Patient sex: M
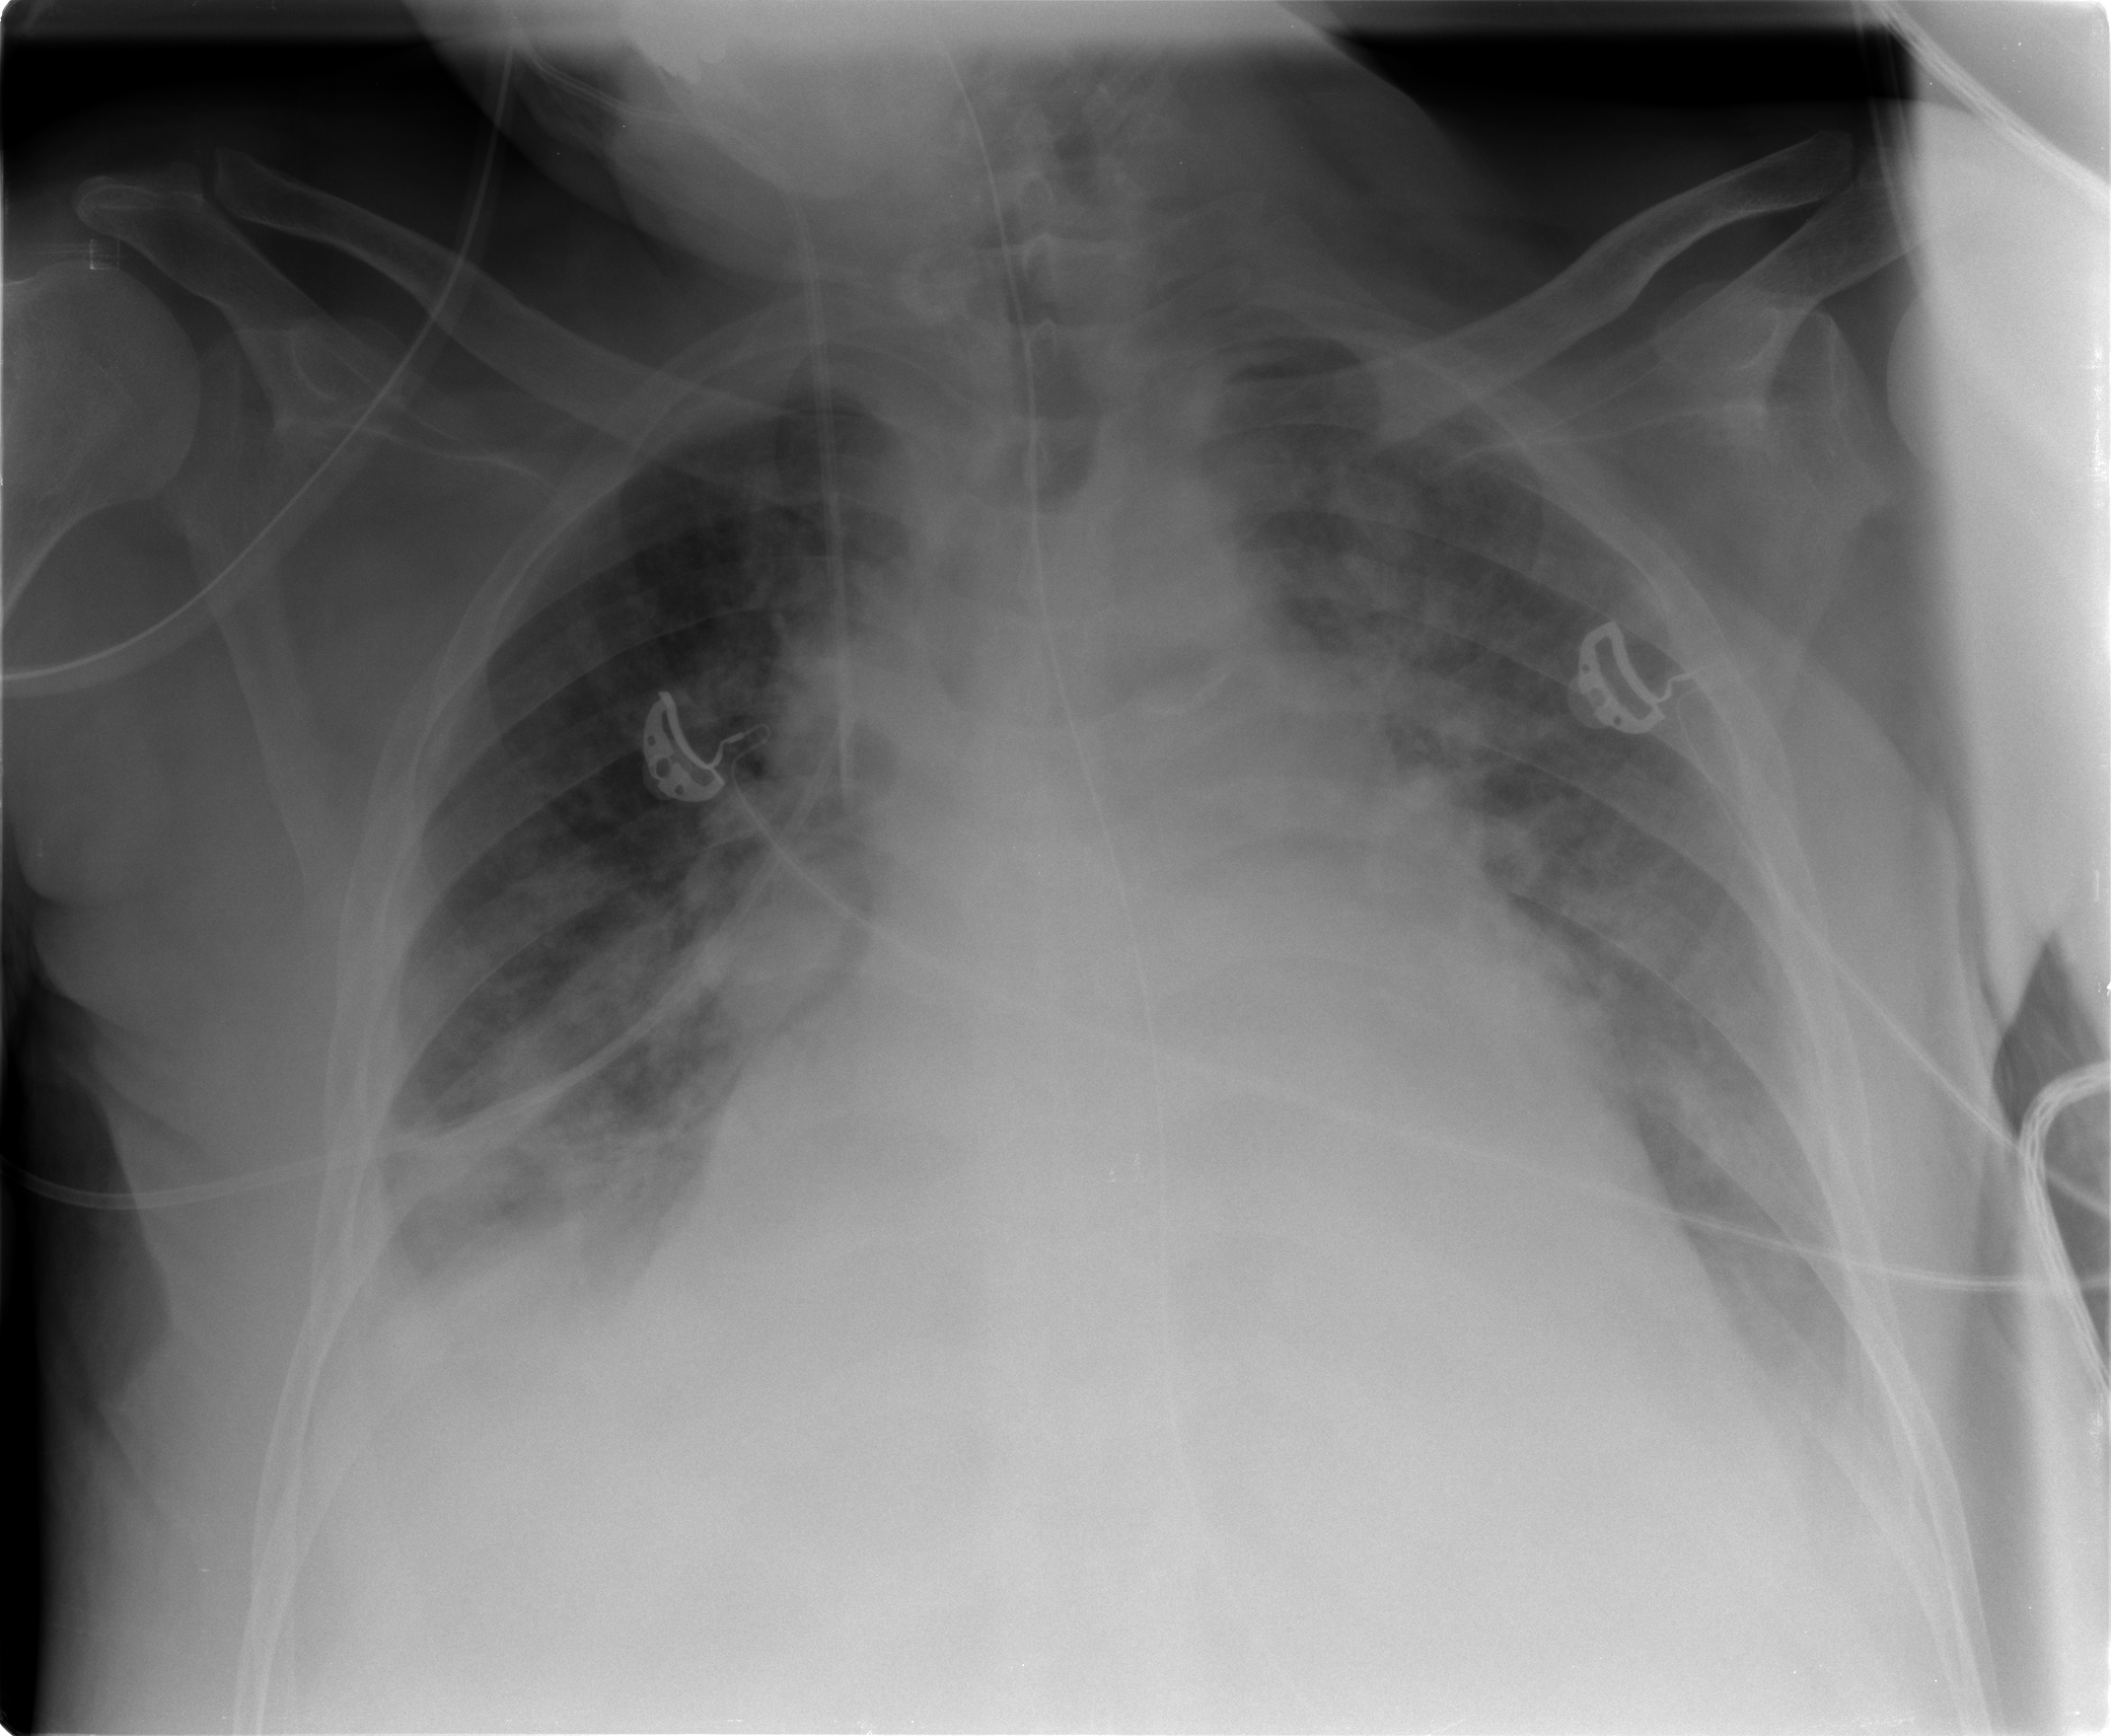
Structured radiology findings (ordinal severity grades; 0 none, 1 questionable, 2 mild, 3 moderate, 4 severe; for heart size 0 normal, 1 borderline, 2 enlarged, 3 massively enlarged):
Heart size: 2
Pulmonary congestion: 2
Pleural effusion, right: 2
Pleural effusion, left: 2
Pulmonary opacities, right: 2
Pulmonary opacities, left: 2
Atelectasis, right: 2
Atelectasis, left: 2